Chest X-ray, AP view. Patient: 45 years old, sex M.
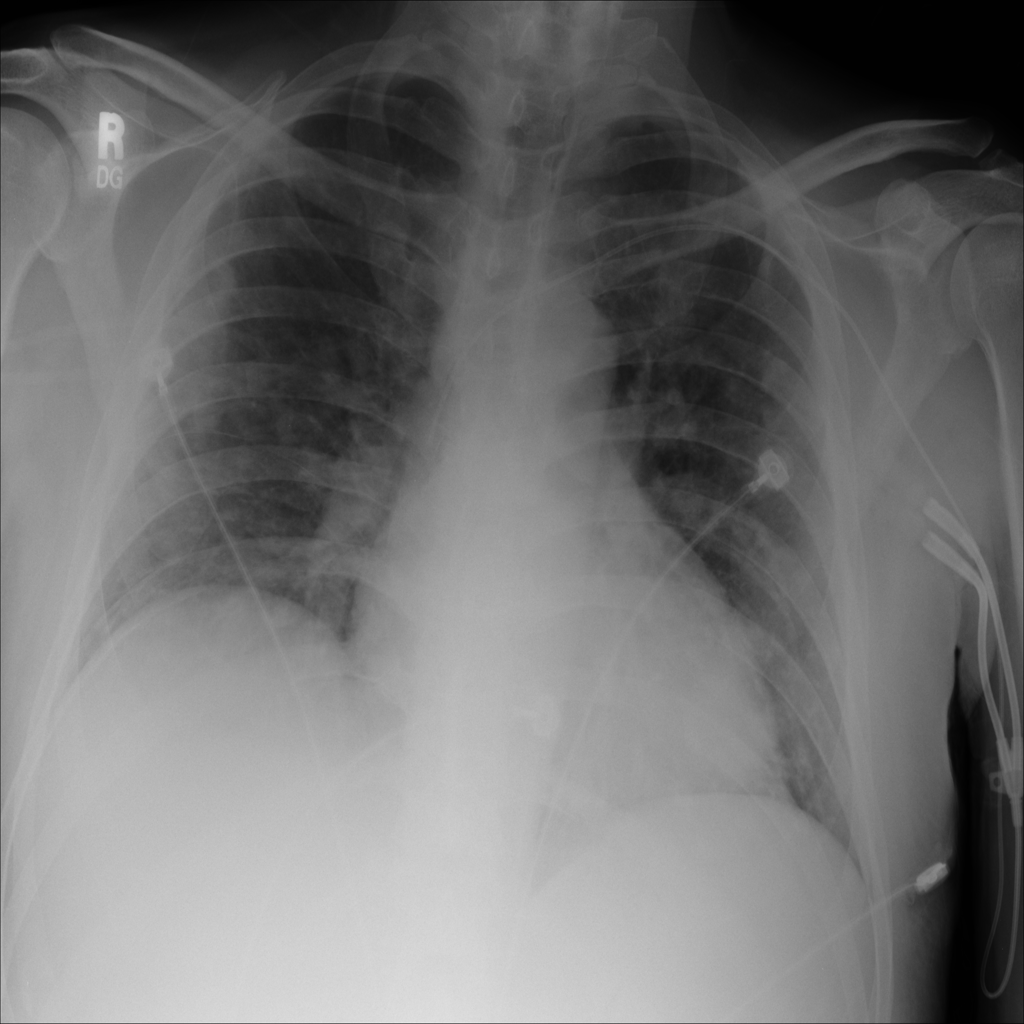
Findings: Nodule